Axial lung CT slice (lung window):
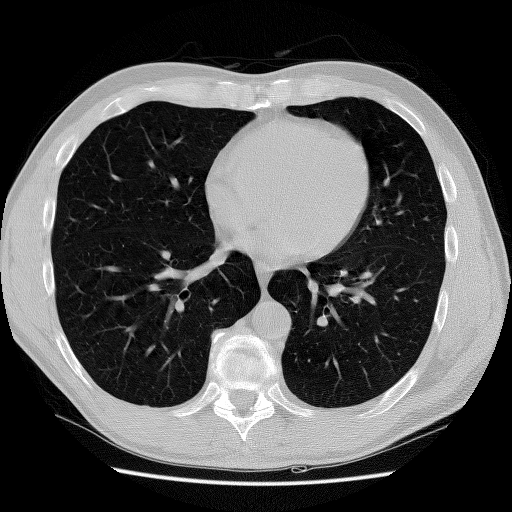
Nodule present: no